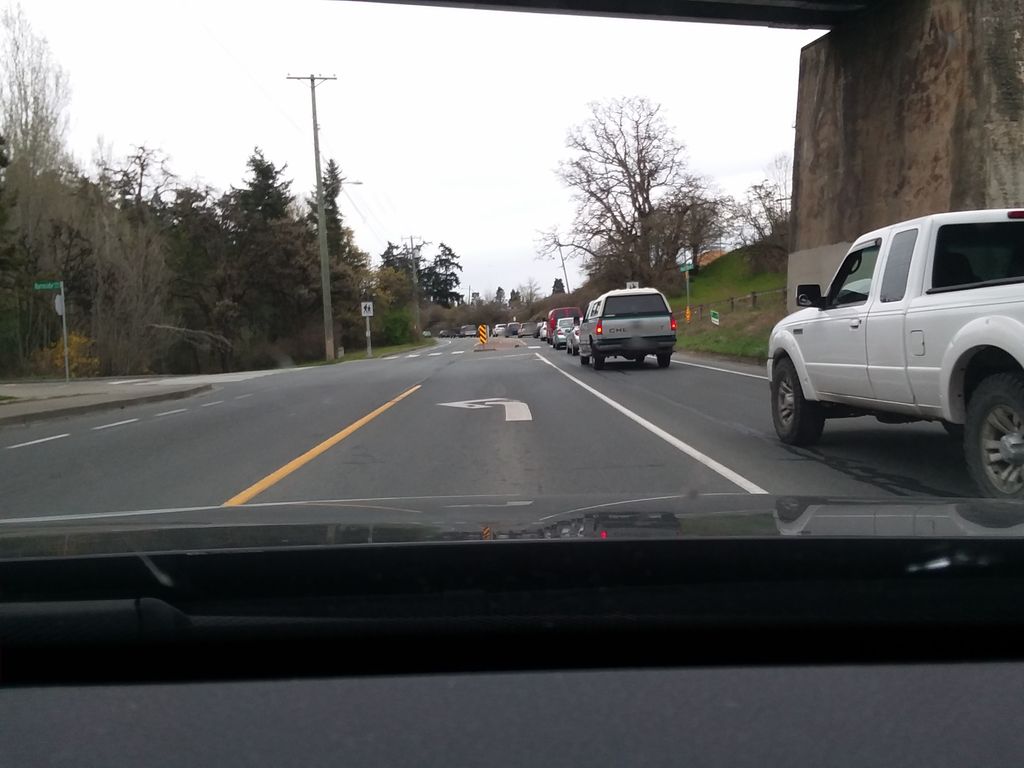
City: victoria